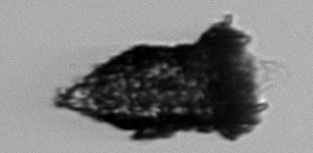
Label: Tintinnopsis